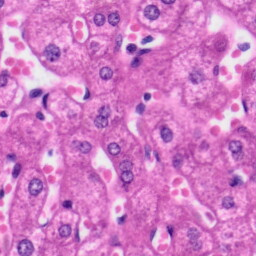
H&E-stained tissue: Liver